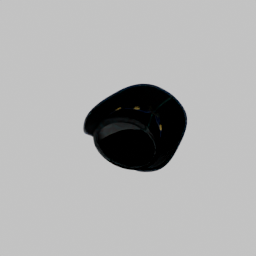
Label: people